Question: I have a zoom in and then zoom out animation for a text in my activity that runs very good in emulator, but when I run it on real physical device animation is not good, problem is not animation speed, problem is what happened in this picture:

In addition in emulator when text be zoomed it's background is transparent and doesn't affect other elements, but in physical device it's background automatically become white and has overlapping effects on other adjacent elements. totally everything is good on emulator.Does anyone have any same experience that could help me? [my zoom animation:]
'''
<?xml version="1.0" encoding="utf-8"?>
<set xmlns:android="http://schemas.android.com/apk/res/android">
<scale
xmlns:android="http://schemas.android.com/apk/res/android"
android:fillAfter="true"
android:fromXScale="0.5"
android:toXScale="2.0"
android:zAdjustment="normal"
android:fromYScale="0.5"
android:toYScale="2.0"
android:duration="500"
android:pivotX="0%"
android:pivotY="0%" >
</scale>
<scale
xmlns:android="http://schemas.android.com/apk/res/android"
android:fillAfter="true"
android:startOffset="1000"
android:fromXScale="2.0"
android:toXScale="0.5"
android:zAdjustment="normal"
android:fromYScale="2.0"
android:toYScale="0.5"
android:duration="500"
android:pivotX="0%"
android:pivotY="0%" >
</scale>
'''
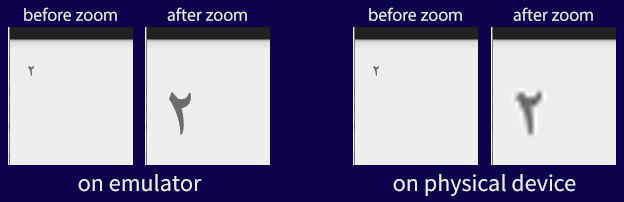
Answer: The physical device appears to have a lower density than the emulator.
At the moment it looks like you are only supplying of the graphics, but in reality you should be supplying versions of the graphics to enable support at different densities.
Here's a picture which illustrates your issue. Straight from the Android docs. The second example has 'good support' for image densities... take note of the size of the graphics -

You could force Android to use one density, but the problem is your actual-device graphic would probably end up looking microscopically tiny, but on a different device be gigantic. It's a very discouraged approach, particularly because you can't anticipate on how any of your designs will look because of how wildly they will all vary due to the forced-single-density
I highly recommend reading on this page: <URL>
As for your background, I'm not sure but it sounds like you haven't correctly specified a background, or are trying to achieve some kind of transparent affect, which isn't compatible on all devices, or specifically compatible on your emulator but your device.